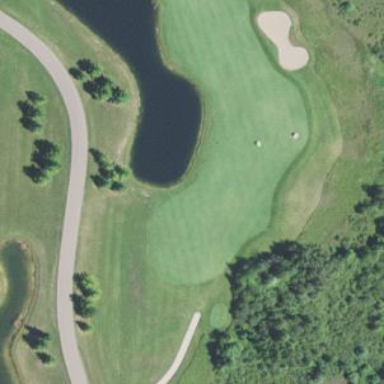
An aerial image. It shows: Water hazard on golf course. The hazard is natural water feature.